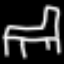
Label: bed